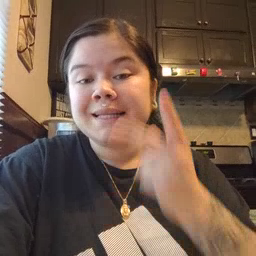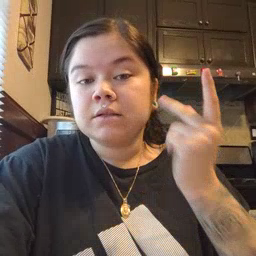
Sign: kitty